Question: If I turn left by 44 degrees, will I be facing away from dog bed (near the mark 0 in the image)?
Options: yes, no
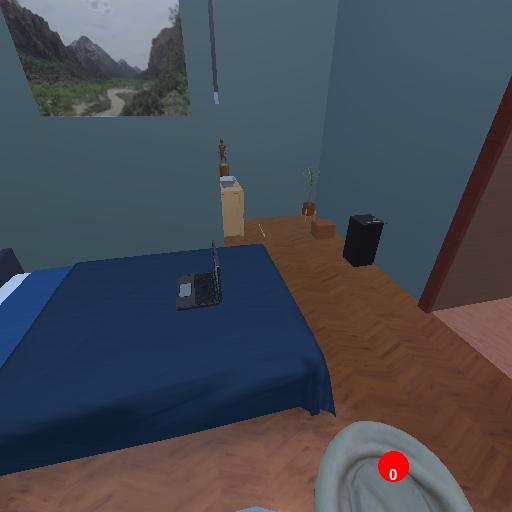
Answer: yes